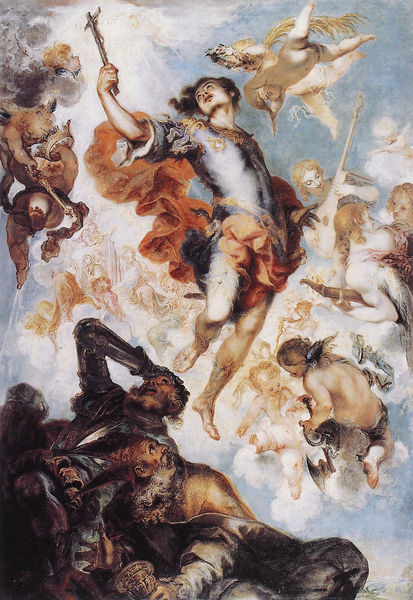
Titel: Der Triumph des Heiligen Hermenegild
Künstler: Francisco de Herrera d. J.
Institution: Madrid, Museo del Prado
Schlagwörter: blau, himmel, mann, weiß, wolken, menschen, bunt, männer, rot, tuch, wolke, barock, blicke, gitarre, seide, engel, putte, kuppel, angst, alter, erschrecken, kreuz, rüstung, auffahrt, deckengemälde, fresko, putten, himmelfahrt